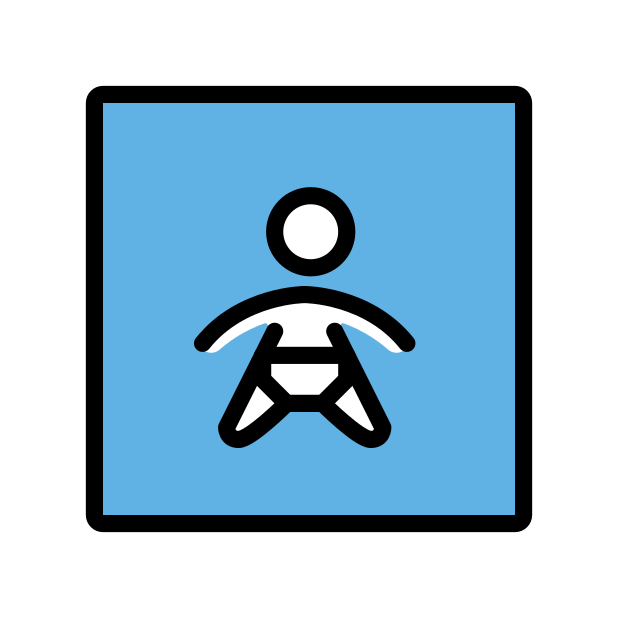
baby symbol